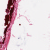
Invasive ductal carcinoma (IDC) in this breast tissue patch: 0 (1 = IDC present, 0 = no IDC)